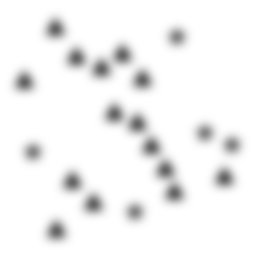
Squares: 0
Triangles: 15
Stars: 5
Total shapes: 20